Field crop: tomato
Growth stage: 1
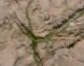
Species: cyperus